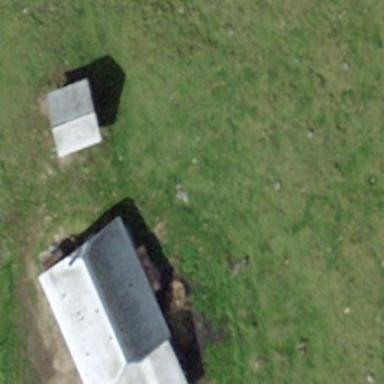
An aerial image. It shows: Farm building.